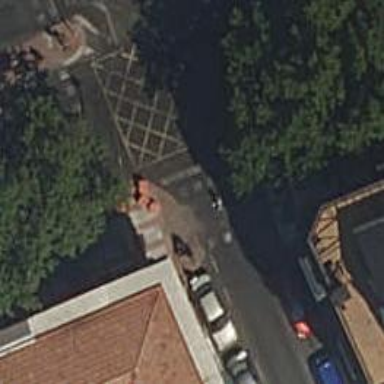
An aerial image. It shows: Road with traffic signals and zebra crossing with traffic signals.